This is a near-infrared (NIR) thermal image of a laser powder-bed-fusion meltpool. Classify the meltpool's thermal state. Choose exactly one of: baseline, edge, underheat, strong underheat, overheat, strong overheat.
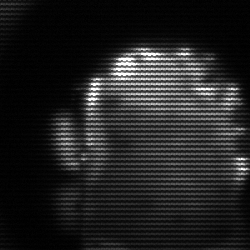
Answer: baseline